Question: Given the following HTML:
'''
<div class="foo">howdy howdy howdy how</div>
<div class="bar">Hello</div>
'''
and the following CSS:
'''
.foo {
background-color:green;
overflow:hidden;
height:.75em;
}
.bar {
color: white;
background-color: red;
margin-top: -10px;
width: 200px;
}
'''
The layer order is something like this:

Here's the associated jsfiddle: <URL>
I would expect the red background to be on top of the black text and don't understand why the black text is on top of the red background.
I can fix this problem using 'position: relative', but I'm just curious.
I'm particularly looking for an official source/standard that explains this behaviour.
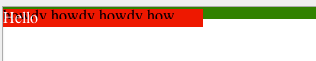
Answer: It took me a while to understand it, even after reading <URL>.
But it seems the explanation is simple: since these are two static (i.e. non-positioned), block-level elements inside the (the root context), they are drawn in the following order:
- '#foo'- '#bar'- '#foo'- '#bar'
Thus, the output we see in the question.
The paint order is dictated by an algorithm described in <URL>.